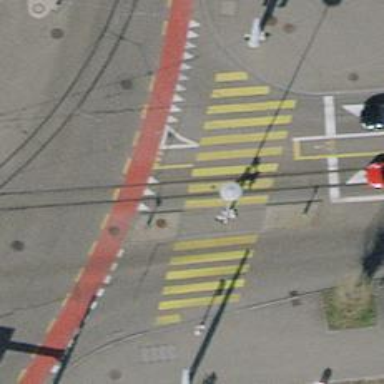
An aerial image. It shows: Marked footway crossing with asphalt surface and pedestrian island.